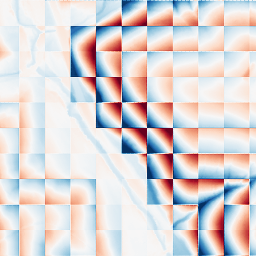
Category: wavelet
Decomposition family: wavelet_dwt
Decomposition parameters: wavelet: haar
level: 5
Upsampling method: regularized
Upsampling parameters: scale: 4
lambda_reg: 0.01
Upsampling scale: 4